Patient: sex M, age 78
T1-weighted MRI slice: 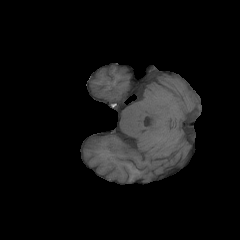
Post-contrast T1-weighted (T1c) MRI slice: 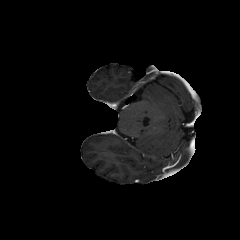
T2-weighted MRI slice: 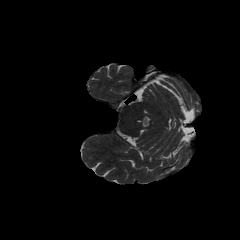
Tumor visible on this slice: no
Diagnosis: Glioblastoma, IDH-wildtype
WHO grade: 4